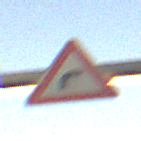
Verkehrszeichen: KurveRechts
Umgebung: Outdoor, Nature
Tageszeit: SunriseSunset
Wetter: Clear
Licht: Natural
Jahreszeit: NotSpecified
Kontrast: HighContrast